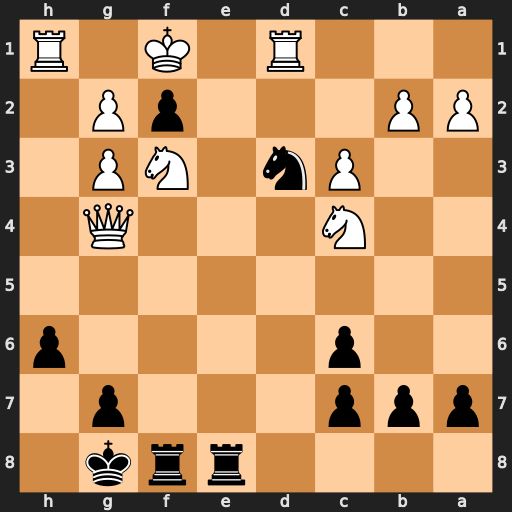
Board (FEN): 4rrk1/ppp3p1/2p4p/8/2N3Q1/2Pn1NP1/PP3pP1/3R1K1R
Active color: b
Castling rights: -
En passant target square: -
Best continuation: Re1+ Nxe1 fxe1=Q#